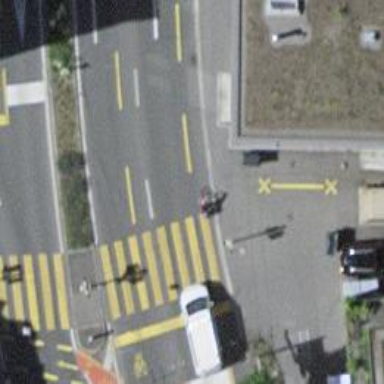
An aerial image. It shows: Kerb barrier.